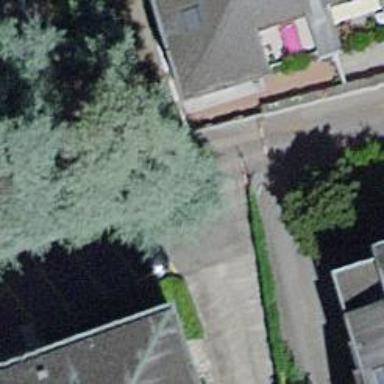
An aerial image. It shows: Bollard.